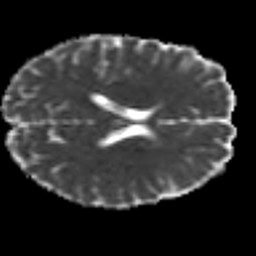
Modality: MD
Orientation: axial
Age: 21
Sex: female
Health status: healthy
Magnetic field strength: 3 T
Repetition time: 9 s
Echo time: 0.093 s